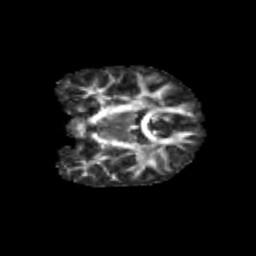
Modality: FA
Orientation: coronal
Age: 13
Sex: female
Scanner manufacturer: siemens
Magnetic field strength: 3 T
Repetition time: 3.8 s
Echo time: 0.07 s